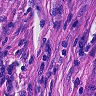
Metastatic tissue present: yes